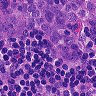
Metastatic tissue present: yes